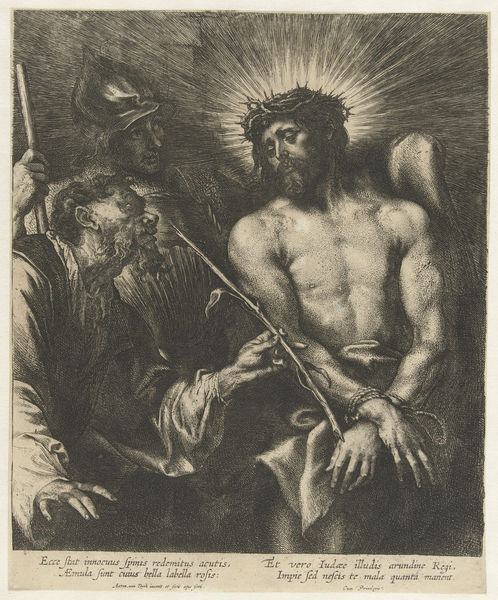
Titel: De bespotting van Christus
Künstler: Anthony van Dyck
Standort: Amsterdam
Institution: Rijksmuseum
Schlagwörter: feder, flügel, mann, nackt, weiß, menschen, grau, licht, männer, schwarz, zeichnung, hochformat, bart, hemd, blicke, historie, hände, niederlande, personen, stock, fesseln, schrift, stab, grafik, graphik, muskeln, inschrift, faden, leuchten, strahlen, seil, stengel, druck, druckgraphik, druckgrafik, schraffur, radierung, stich, gefangen, text, soldat, helm, rüstung, palmzweig, heiligenschein, christus, jesus, heiliger, rute, dornenkrone, bildunterschrift, dornenkranz, fessel, latein, passion, gefesselt, aura, christur, geißelung, geißel, ecce homo, hohn, gefessewlt